Question:
this is a figure from Intel architecture manual.
in x86 32bit page table entry, where is the bit
which indicates if the page is executable or not?
if it's not here, how can a OS set memory permission for exec?
with something like mmap function?
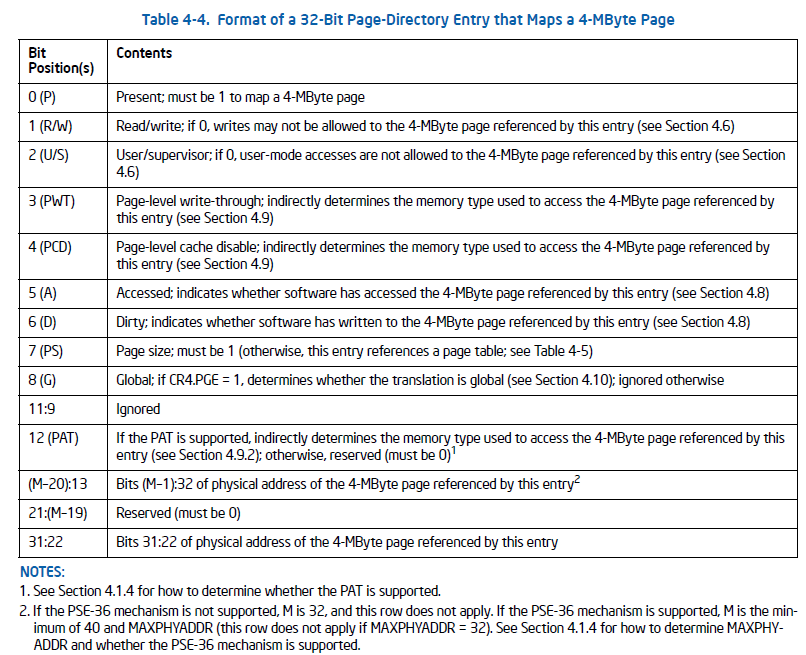
Answer: AFAIK, a page is executable if it's readable, so they all executable. But, what you might thinking here is that, there are pages which has nonexec bit set. Well, that's a software hack, done from kernel. This technique was introduced to avoid stackoverflow based attack, by making a particular page (vm area) non-executable.